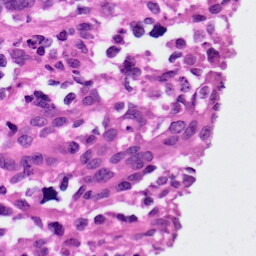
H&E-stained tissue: Ovarian